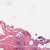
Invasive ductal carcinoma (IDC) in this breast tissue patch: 1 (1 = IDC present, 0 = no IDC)